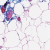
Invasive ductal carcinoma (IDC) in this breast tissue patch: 0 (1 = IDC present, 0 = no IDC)